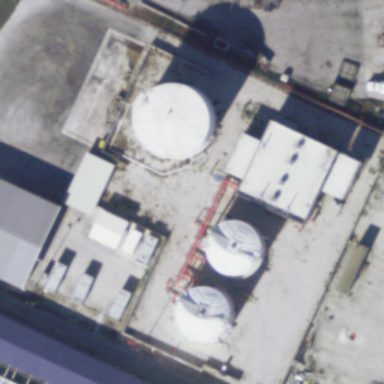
There are some storage tanks and buildings on the ground .